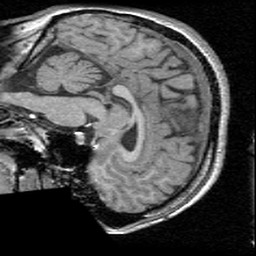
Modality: T1w
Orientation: sagittal
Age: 22
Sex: male